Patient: sex F, age 29
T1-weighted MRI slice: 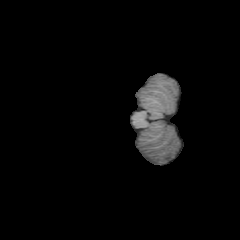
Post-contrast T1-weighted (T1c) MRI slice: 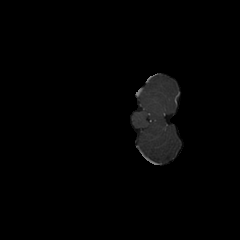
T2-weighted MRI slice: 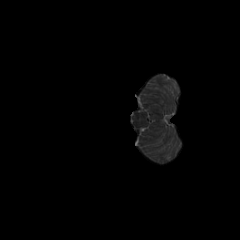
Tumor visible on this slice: no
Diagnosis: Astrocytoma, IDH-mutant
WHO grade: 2